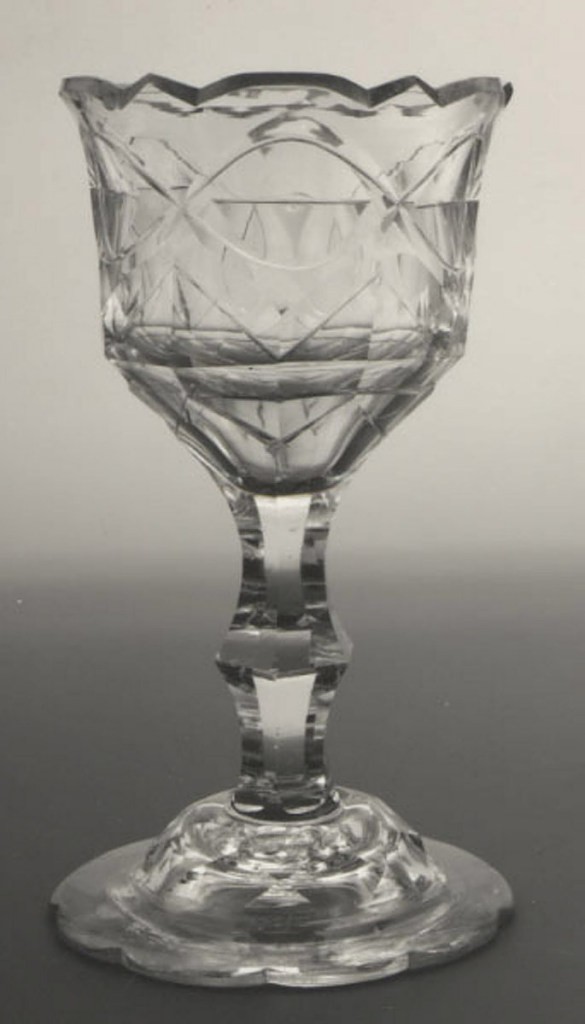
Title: Sweetmeat Glass
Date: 1760–80
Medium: Glass
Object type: glass
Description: Double ogee bowl, flared at top, shaped rim and cut geometrical decoration;faceted knopped stem; domed base with cut facets and flat scalloped rim; pontil mark bottom.